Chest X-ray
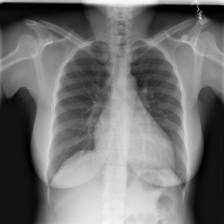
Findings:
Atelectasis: negative
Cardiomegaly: negative
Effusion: negative
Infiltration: negative
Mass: negative
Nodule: negative
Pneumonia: negative
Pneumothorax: negative
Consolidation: negative
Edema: negative
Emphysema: negative
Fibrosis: negative
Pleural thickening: negative
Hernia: negative